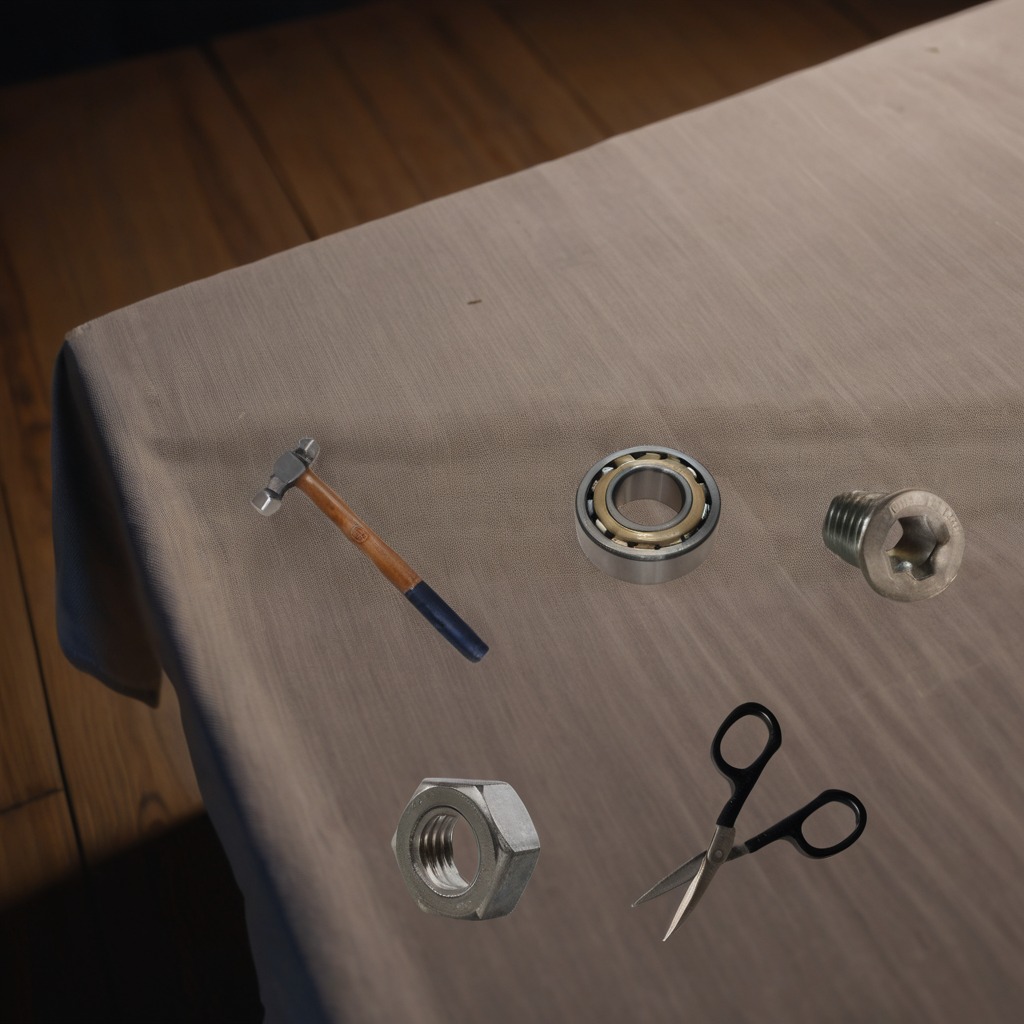
A metal ball bearing, a metal machine screw, a hammer, a metal nut, and a pair of scissors are lying on a wooden table.